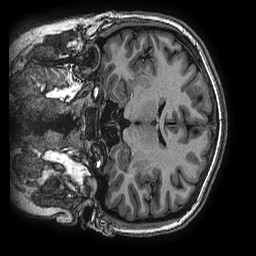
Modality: T1w
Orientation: coronal
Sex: female
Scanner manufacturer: ge
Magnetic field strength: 3 T
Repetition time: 0.0077 s
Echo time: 0.003436 s